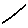
Label: line